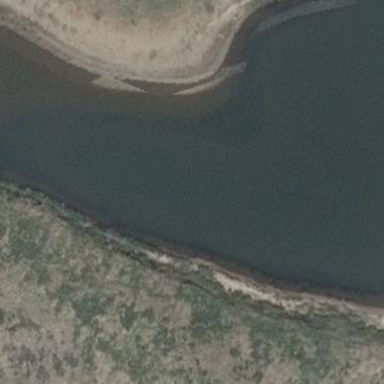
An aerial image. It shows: Oxbow water feature in natural setting.